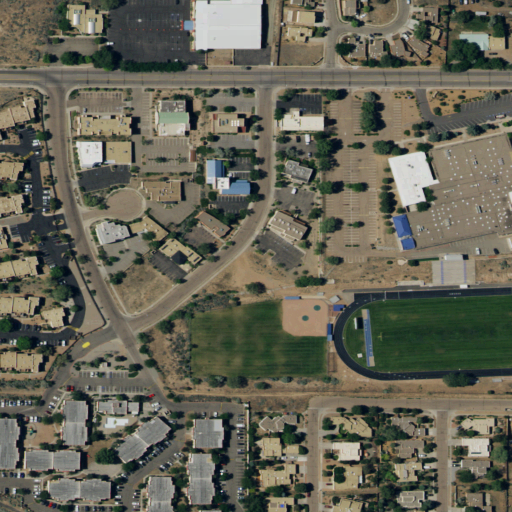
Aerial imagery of mountains in New Mexico named Santa Fe Ski Area containing medium intensity development, low intensity development, shrub, open development, and high intensity development